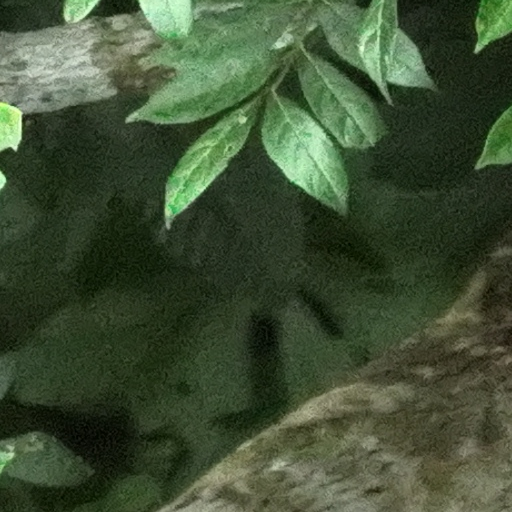
Species: Jacaranda copaia
GBIF accepted scientific name: Jacaranda copaia
Crown area (m\u00b2): 71.537